Brain MRI, t2w sequence, axial 2D slice.
Patient: age 43, sex M, weight 95 kg, height 1.95 m
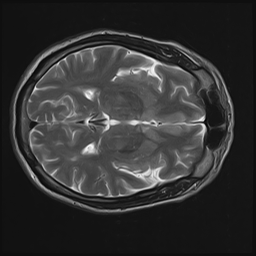